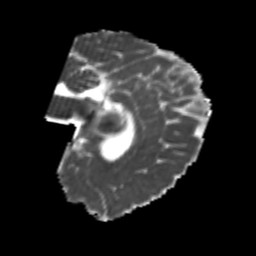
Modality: MD
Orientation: sagittal
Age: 23
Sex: female
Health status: healthy
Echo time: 0.074 s